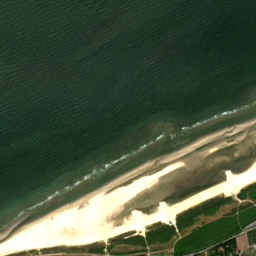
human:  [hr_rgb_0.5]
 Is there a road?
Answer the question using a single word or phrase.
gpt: yes

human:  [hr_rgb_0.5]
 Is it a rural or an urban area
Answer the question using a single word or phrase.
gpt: rural

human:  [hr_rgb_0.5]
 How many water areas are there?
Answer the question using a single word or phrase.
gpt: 1

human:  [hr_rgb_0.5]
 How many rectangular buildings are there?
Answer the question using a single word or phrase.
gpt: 38

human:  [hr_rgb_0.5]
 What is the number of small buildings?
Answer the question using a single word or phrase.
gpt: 57

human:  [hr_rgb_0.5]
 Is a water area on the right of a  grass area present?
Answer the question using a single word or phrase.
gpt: no

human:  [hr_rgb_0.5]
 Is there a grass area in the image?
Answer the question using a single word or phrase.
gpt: yes

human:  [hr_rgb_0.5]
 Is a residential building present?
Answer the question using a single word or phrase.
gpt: yes

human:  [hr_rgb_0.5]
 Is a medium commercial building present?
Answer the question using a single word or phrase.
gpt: no

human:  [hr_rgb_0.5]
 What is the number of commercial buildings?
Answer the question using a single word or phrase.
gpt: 1

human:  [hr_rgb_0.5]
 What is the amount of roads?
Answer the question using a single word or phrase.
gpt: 76

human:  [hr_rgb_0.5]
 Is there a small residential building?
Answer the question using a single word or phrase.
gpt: yes

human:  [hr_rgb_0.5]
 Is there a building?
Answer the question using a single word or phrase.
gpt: yes

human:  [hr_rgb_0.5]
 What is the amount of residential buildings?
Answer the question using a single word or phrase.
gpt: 57

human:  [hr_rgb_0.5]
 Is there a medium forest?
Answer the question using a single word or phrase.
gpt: yes

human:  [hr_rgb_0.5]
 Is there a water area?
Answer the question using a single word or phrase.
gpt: yes

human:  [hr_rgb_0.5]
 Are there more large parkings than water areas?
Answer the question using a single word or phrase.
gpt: no

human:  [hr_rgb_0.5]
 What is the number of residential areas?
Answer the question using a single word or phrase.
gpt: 2

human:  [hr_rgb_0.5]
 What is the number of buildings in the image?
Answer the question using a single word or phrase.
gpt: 58

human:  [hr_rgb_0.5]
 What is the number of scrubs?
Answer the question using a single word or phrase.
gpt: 12

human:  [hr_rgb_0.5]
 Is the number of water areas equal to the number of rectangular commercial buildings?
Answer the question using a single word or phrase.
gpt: no

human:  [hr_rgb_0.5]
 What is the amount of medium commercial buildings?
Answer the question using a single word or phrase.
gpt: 0

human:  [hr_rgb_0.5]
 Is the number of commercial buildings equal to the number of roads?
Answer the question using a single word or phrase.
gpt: no

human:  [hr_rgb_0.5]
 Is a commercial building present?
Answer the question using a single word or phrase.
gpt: yes

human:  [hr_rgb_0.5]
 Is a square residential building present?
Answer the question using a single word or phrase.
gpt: no

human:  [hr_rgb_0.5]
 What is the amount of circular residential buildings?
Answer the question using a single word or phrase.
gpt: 0

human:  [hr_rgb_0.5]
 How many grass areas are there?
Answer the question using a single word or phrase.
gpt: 7

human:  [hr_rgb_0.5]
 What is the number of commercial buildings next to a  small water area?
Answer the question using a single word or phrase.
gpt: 0

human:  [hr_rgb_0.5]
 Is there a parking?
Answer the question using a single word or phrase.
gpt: yes

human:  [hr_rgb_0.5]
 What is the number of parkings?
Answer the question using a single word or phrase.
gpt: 2

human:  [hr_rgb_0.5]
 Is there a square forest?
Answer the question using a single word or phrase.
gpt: no

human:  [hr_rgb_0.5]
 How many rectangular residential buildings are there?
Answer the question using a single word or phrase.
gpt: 38

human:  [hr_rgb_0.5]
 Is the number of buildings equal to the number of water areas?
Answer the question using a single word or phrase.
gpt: no

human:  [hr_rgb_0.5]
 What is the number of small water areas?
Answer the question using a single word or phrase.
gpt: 0

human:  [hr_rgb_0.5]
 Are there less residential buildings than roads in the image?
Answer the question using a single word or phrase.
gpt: yes

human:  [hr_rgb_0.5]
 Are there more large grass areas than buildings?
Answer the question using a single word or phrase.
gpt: no

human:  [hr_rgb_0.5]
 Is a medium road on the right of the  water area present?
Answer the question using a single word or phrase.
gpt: no

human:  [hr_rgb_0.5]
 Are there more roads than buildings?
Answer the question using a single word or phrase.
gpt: yes

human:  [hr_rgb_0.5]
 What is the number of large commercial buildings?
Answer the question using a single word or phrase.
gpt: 0

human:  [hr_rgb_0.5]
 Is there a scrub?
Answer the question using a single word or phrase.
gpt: yes

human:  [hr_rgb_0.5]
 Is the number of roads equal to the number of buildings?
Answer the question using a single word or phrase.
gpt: no

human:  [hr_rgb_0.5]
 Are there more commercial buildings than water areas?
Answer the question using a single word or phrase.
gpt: no

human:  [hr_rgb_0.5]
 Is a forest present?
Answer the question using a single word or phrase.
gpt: yes

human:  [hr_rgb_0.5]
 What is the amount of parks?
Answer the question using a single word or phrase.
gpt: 1

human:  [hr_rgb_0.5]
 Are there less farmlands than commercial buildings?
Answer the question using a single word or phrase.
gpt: no

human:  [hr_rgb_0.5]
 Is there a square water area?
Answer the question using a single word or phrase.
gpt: no

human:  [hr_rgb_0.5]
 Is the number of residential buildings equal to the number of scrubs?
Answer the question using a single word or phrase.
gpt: no

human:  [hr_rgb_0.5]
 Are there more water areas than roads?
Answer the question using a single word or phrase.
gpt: no

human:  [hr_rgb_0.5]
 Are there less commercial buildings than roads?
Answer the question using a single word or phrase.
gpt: yes

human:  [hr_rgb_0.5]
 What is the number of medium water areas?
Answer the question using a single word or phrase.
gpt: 0

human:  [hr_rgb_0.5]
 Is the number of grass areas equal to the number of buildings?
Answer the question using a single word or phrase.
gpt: no

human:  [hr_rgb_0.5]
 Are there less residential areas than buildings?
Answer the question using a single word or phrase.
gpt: yes

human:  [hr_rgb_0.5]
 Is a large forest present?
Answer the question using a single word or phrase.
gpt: yes

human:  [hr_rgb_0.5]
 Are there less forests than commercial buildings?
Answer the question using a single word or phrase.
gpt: no

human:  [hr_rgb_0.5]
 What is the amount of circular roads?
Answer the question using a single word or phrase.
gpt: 0

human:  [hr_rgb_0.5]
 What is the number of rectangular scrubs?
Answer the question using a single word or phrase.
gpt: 0

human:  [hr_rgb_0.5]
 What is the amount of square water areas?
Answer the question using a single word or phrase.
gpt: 0

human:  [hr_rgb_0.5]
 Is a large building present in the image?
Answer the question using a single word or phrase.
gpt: no

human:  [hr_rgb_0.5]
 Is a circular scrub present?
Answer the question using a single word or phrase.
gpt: no

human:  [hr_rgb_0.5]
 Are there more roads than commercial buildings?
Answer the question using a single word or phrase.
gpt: yes

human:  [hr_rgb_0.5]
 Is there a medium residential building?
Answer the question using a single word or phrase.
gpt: yes

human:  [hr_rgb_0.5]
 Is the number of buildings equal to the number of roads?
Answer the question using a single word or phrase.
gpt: no

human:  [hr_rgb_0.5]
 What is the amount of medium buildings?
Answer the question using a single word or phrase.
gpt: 1

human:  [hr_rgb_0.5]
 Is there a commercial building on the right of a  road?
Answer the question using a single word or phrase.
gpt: yes